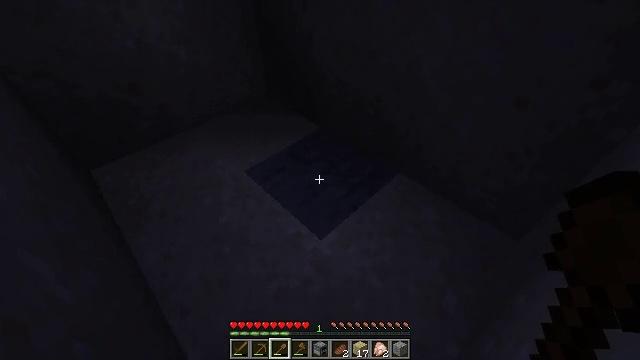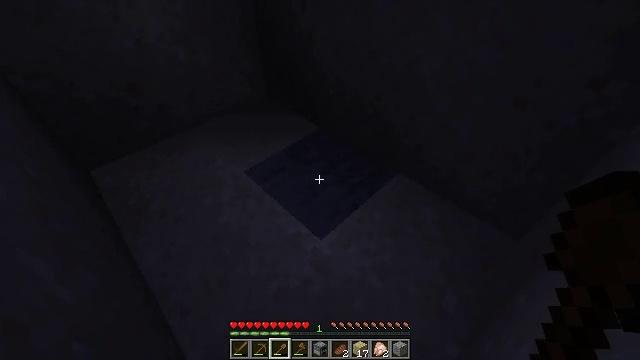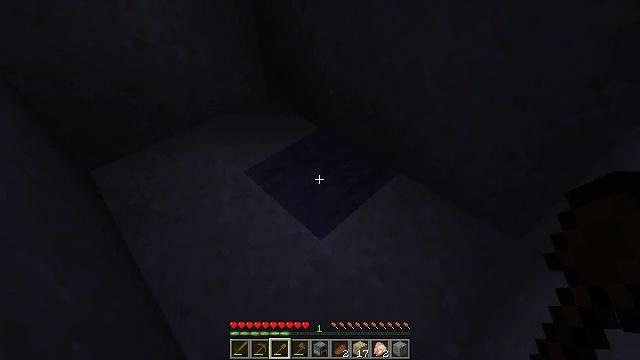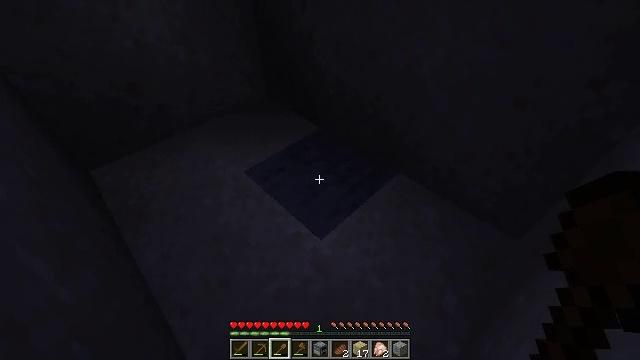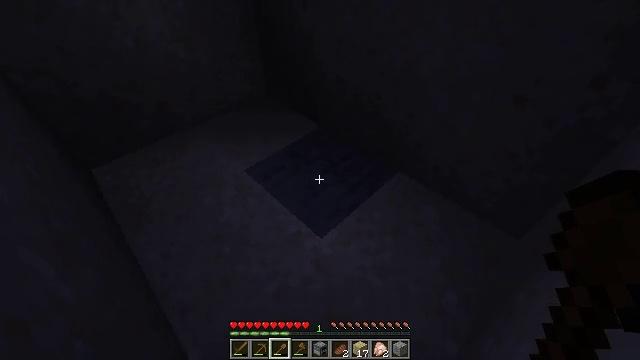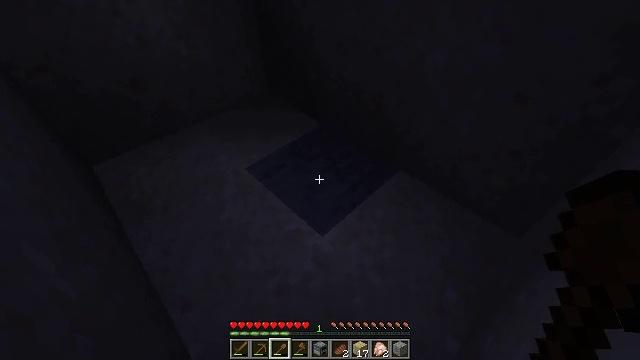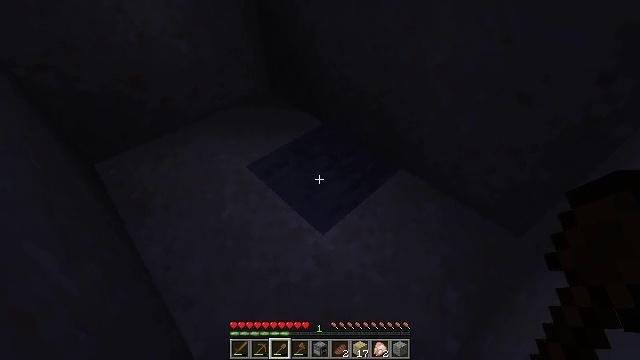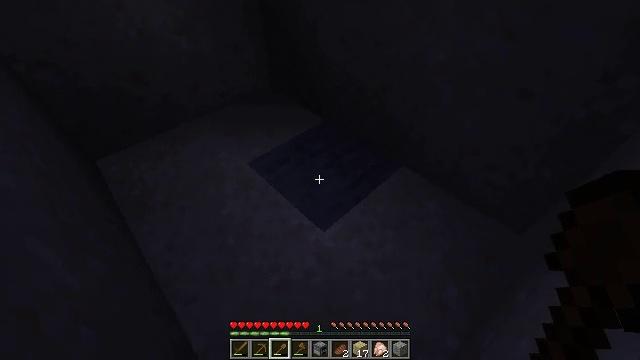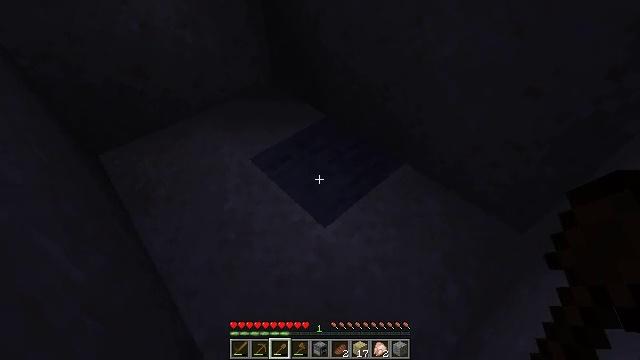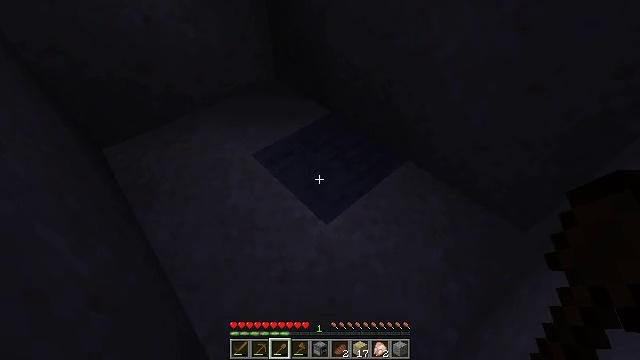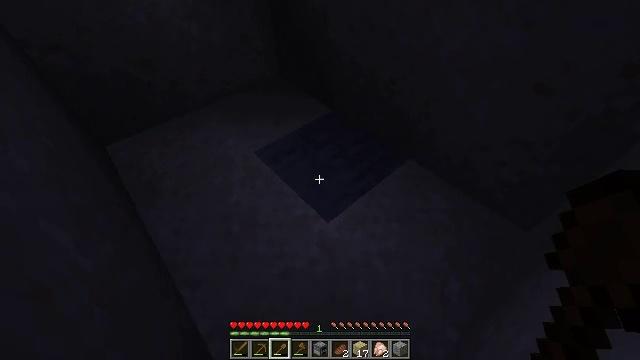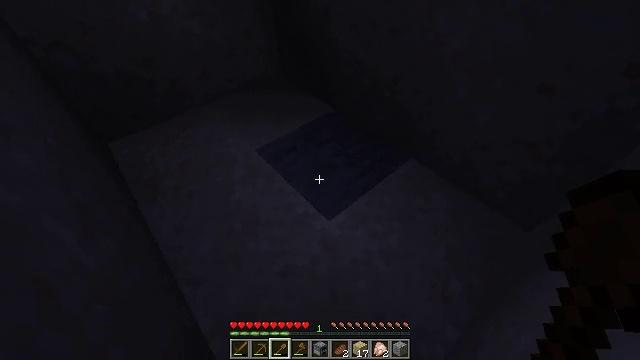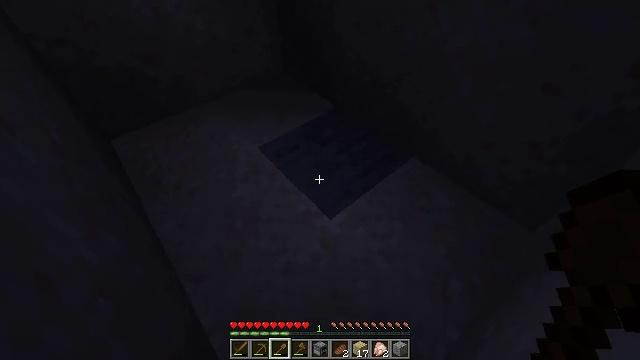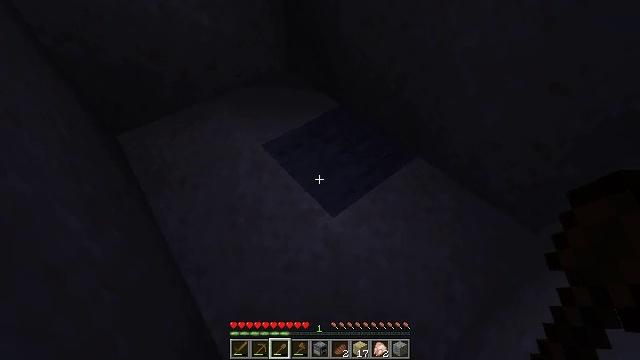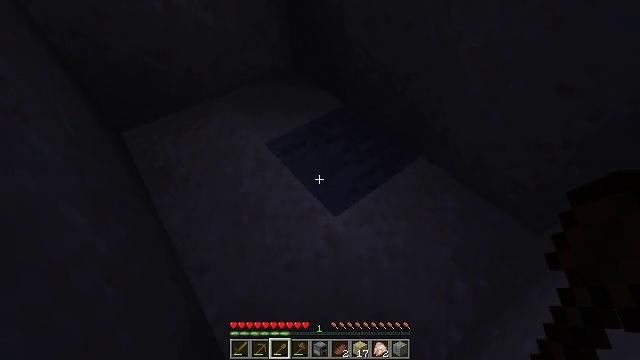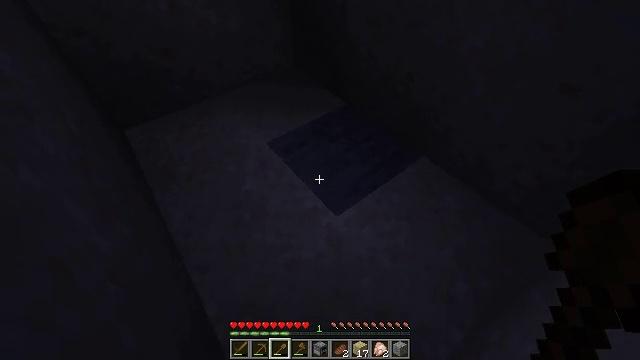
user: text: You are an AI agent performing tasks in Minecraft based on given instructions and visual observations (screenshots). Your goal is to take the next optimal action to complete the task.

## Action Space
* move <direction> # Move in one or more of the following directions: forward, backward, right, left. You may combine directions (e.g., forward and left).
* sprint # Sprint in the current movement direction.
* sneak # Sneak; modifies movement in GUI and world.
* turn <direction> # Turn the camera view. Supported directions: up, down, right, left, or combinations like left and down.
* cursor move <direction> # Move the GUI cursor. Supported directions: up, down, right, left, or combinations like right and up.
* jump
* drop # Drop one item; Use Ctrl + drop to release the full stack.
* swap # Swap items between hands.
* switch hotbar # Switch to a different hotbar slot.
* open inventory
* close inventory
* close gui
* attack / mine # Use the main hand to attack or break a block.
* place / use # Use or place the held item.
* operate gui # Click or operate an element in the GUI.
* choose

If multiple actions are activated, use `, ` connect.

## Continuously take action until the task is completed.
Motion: motion action
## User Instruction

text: Gather sand from the desert.
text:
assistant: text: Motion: no_op
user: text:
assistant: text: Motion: no_op
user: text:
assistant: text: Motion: no_op
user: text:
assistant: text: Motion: no_op
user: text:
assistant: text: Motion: no_op
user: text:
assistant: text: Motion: no_op
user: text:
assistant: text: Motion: no_op
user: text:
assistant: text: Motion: no_op
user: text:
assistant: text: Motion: no_op
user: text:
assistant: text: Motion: no_op
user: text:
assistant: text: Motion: no_op
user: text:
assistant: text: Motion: no_op
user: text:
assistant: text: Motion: turn left
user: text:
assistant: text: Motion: no_op
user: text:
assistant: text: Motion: no_op
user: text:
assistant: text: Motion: no_op
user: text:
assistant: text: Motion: no_op
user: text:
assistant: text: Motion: no_op
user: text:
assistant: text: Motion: no_op
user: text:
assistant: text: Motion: no_op
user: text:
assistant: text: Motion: no_op
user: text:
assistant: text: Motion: no_op
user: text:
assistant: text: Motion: no_op
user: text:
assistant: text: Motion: move right, turn left
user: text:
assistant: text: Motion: move right, turn left
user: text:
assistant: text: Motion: move right, turn left
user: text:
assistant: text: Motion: move right, turn left
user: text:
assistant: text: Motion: move right
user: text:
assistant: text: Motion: turn left
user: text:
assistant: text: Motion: turn left